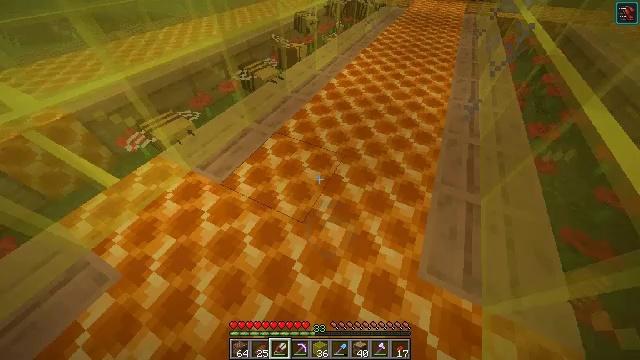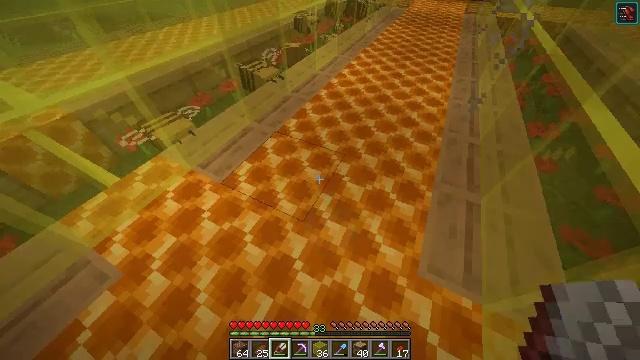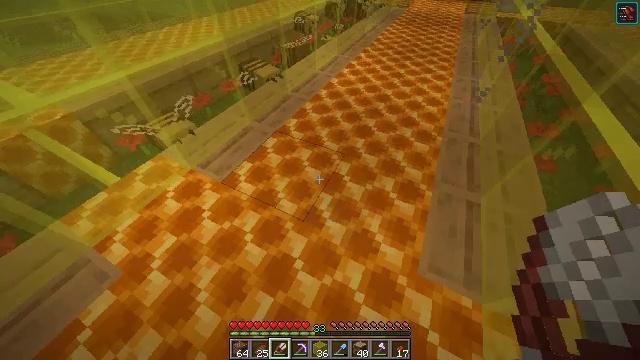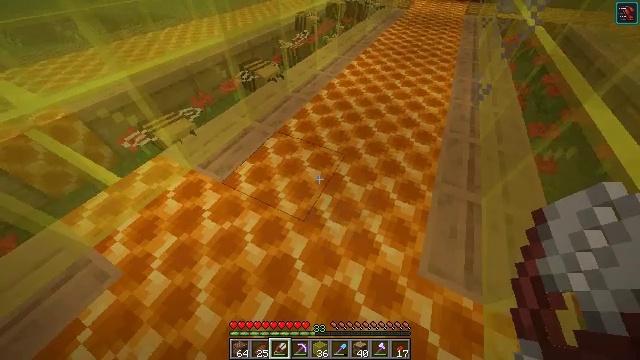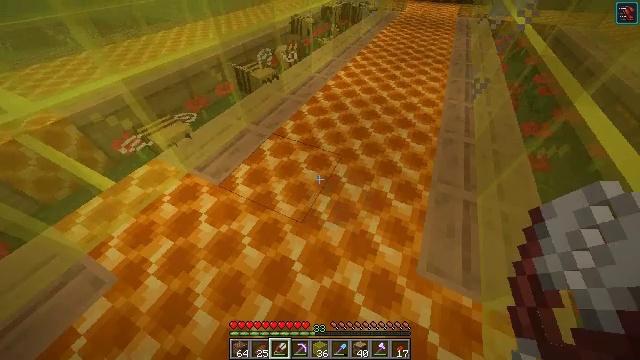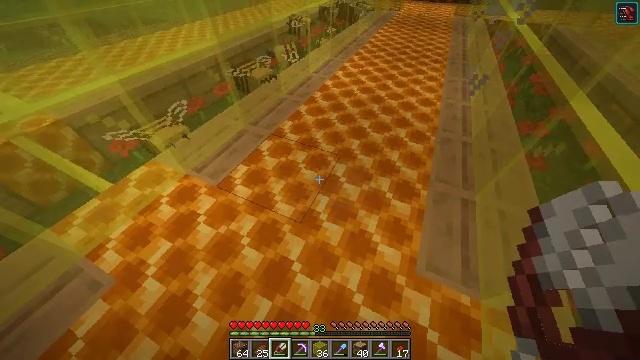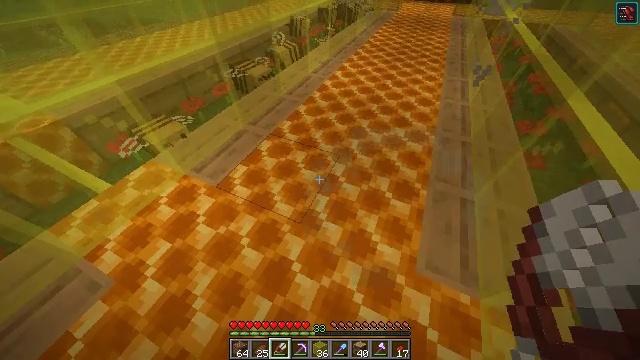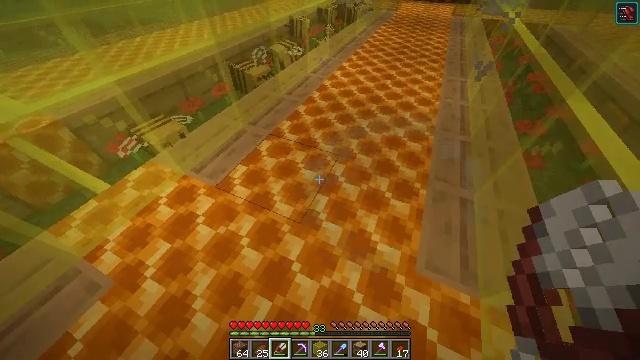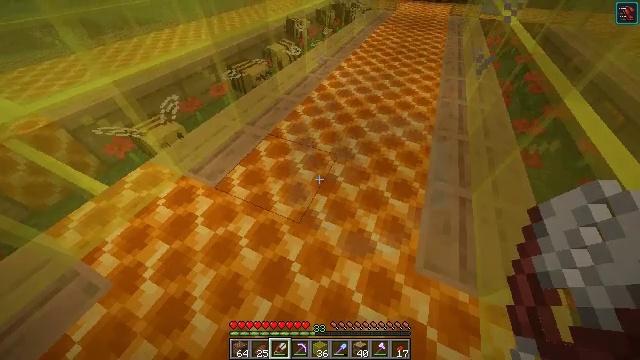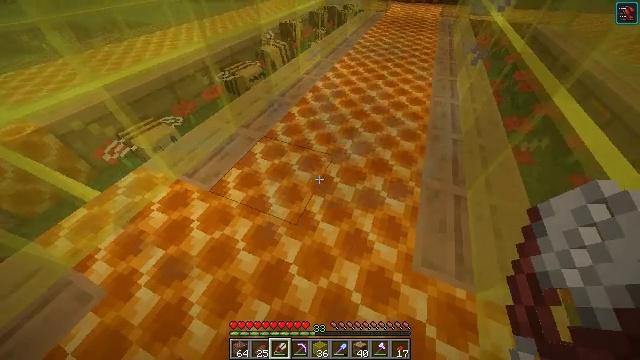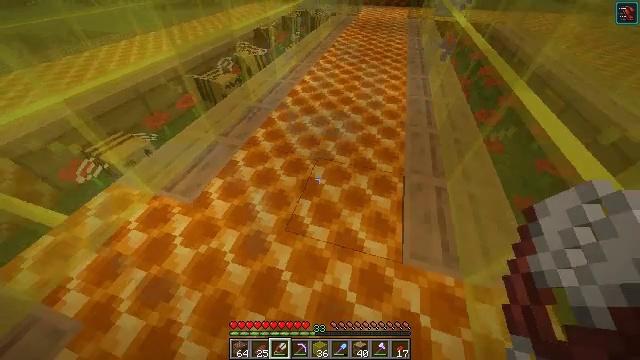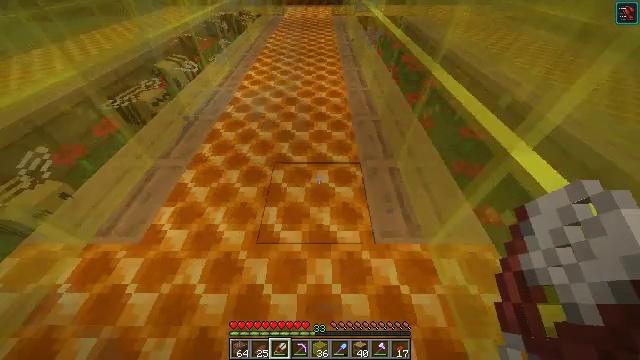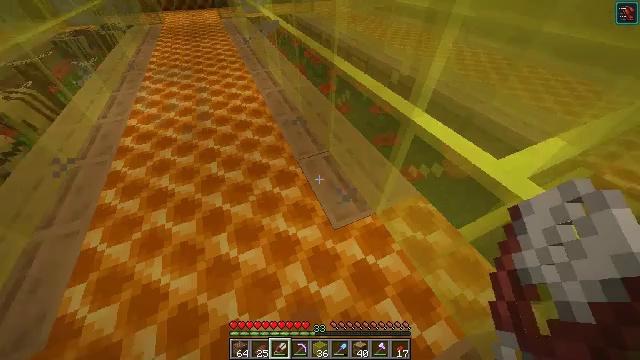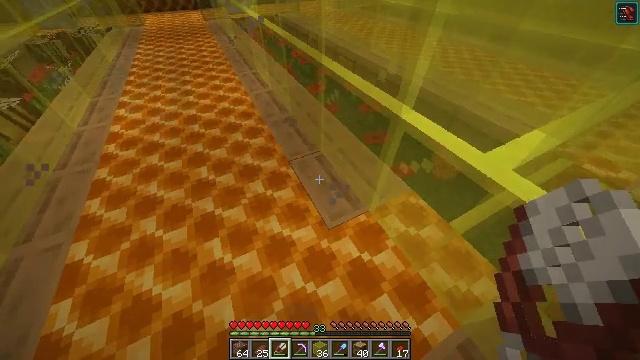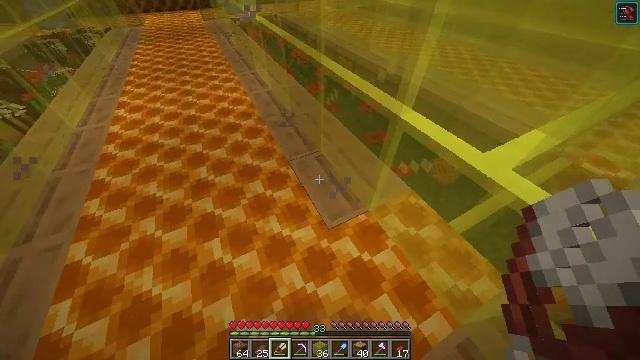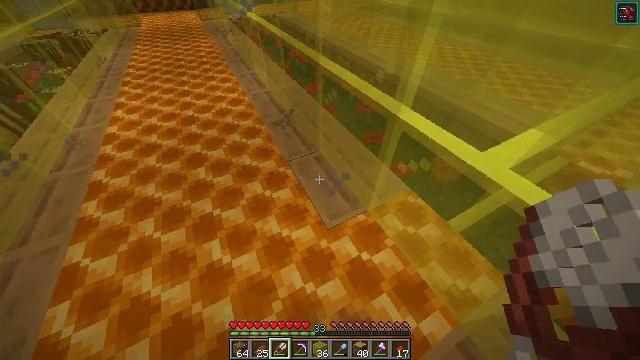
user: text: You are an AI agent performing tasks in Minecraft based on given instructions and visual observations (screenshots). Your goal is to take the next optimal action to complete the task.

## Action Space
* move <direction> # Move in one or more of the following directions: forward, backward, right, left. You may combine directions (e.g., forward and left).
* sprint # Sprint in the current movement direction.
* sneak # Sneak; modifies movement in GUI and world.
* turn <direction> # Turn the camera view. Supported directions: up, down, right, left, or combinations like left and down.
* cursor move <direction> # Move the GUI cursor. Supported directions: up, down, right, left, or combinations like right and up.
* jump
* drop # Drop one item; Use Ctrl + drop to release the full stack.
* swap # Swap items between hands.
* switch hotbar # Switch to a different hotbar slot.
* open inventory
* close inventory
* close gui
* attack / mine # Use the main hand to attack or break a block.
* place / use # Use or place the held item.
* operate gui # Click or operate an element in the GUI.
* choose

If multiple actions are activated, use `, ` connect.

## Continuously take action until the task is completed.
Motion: motion action
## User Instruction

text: Use 4 honeycombs to craft a honeycomb block.
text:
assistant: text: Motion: attack / mine
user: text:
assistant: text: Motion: attack / mine
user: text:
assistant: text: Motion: attack / mine
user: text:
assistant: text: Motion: turn right, attack / mine
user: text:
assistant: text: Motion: attack / mine
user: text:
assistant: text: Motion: attack / mine
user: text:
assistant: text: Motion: attack / mine
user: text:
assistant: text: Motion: attack / mine
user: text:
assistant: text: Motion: turn right, attack / mine
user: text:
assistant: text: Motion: turn right, attack / mine
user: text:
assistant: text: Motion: turn right, attack / mine
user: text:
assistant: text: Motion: turn right, attack / mine
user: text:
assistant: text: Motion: turn right, attack / mine
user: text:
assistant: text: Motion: attack / mine
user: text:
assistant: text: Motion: attack / mine
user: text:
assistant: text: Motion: attack / mine
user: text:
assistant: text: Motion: attack / mine
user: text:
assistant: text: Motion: attack / mine
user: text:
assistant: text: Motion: attack / mine
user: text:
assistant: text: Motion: attack / mine
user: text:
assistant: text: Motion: attack / mine
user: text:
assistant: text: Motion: attack / mine
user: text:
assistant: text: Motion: attack / mine
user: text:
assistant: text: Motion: turn left, attack / mine
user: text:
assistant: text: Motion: turn left, attack / mine
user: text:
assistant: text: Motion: turn left, attack / mine
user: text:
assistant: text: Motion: turn left and up, attack / mine
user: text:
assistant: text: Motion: turn up, attack / mine
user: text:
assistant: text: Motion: turn right, attack / mine
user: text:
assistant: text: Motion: turn right and down, attack / mine